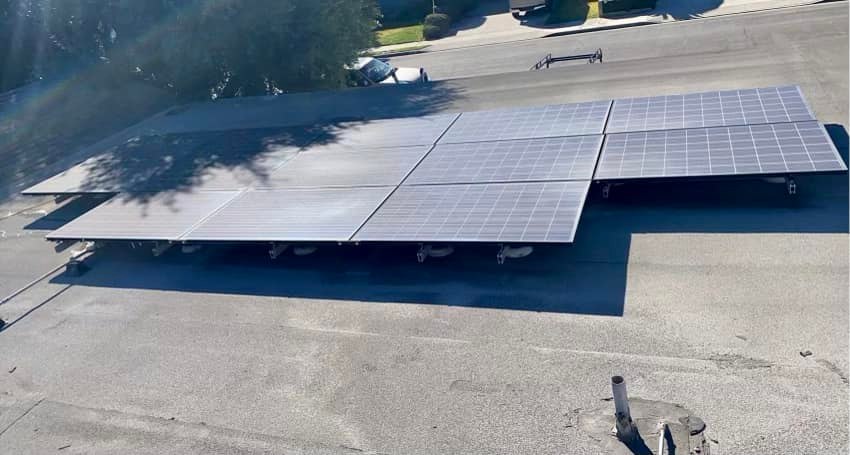
Label: Dusty